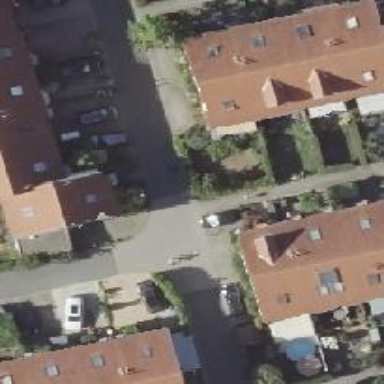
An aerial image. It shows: Asphalt road in living street.